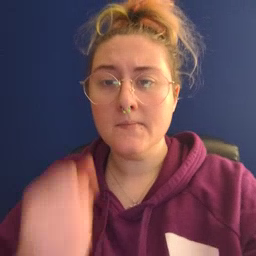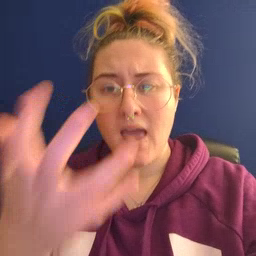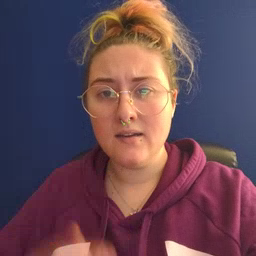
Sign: many